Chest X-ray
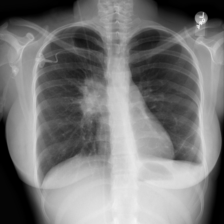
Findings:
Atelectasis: negative
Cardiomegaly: negative
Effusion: negative
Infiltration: positive
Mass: negative
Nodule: negative
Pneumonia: negative
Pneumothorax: negative
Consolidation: negative
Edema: negative
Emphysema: negative
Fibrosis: negative
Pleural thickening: negative
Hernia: negative